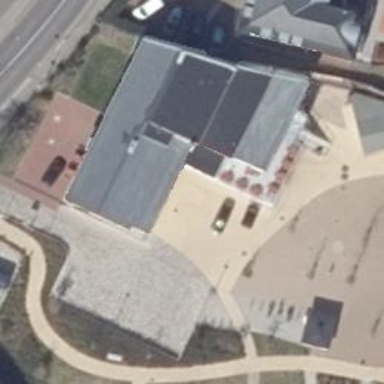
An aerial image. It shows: Gabled roof on retail building.